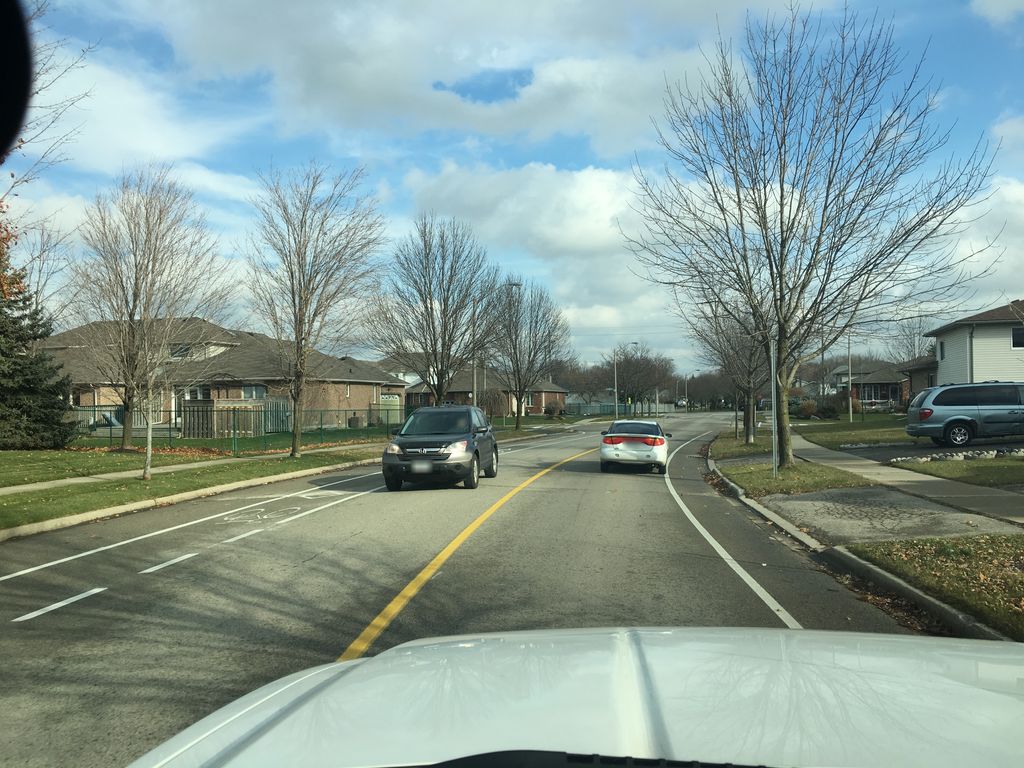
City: kitchener-waterloo